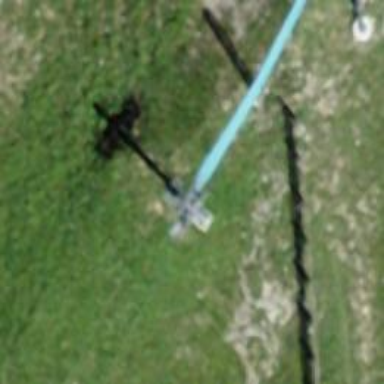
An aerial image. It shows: Pylon for aerialway.